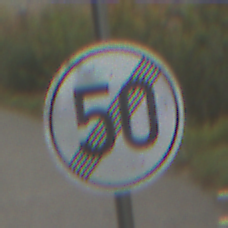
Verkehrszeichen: EndeGeschwindigkeit50
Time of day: SunriseSunset
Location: Outdoor (Nature)
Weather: PartlyCloudy
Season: NotSpecified
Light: Natural